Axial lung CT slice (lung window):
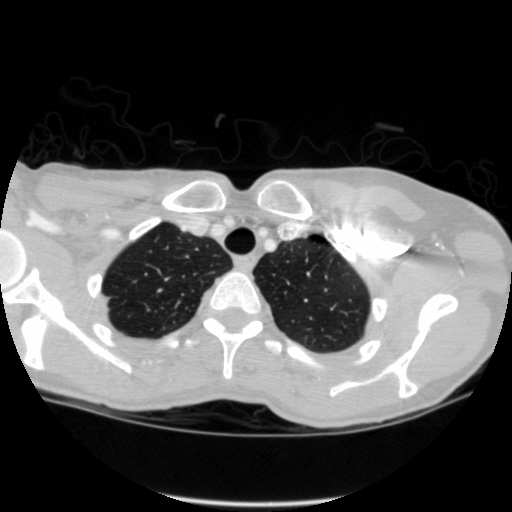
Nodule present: no